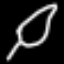
Label: leaf